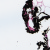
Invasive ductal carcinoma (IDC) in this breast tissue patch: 0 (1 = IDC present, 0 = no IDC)